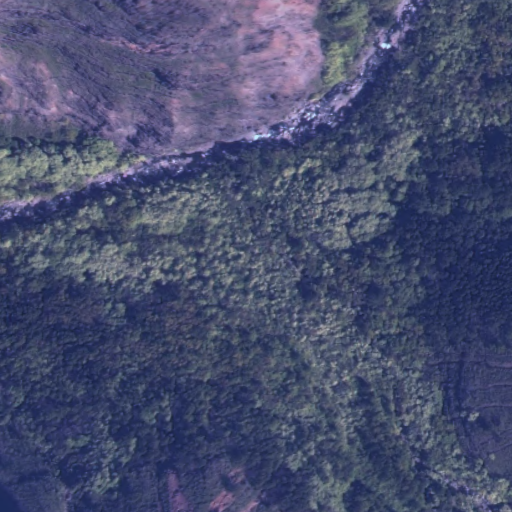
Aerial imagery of valley in Hawaii named Kawai Iki Valley containing only unknown